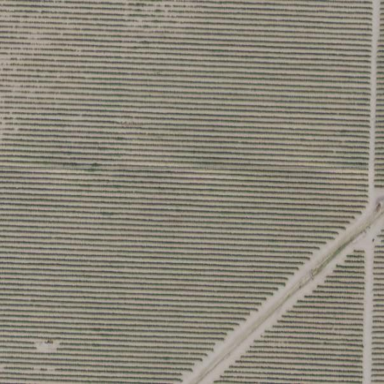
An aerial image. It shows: Vineyard.